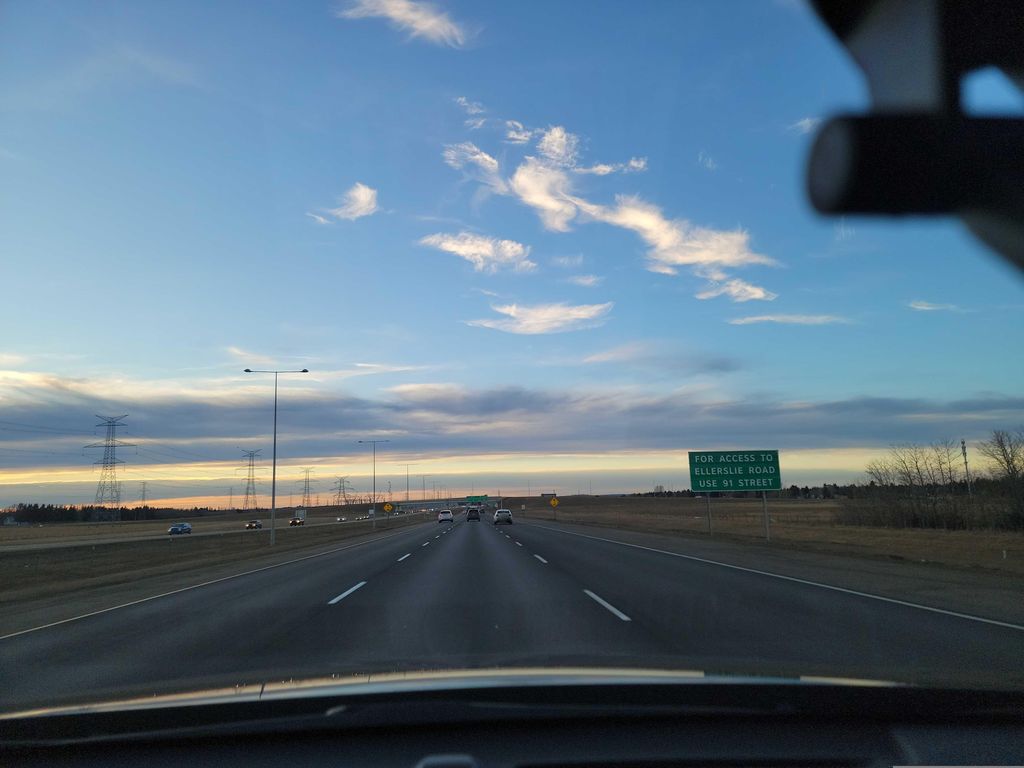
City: edmonton